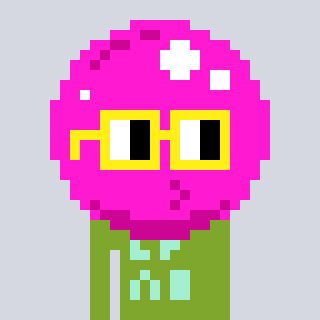
a pixel art character with square yellow glasses, a bubblegum-shaped head and a slimegreen-colored body on a cool background